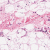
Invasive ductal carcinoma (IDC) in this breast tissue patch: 0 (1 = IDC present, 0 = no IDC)